Question: I want the goal completions by page from the Analytics API. The dates are the same, and sampling is off.
'''
{ kind: 'analytics#gaData',
id: 'https://www.googleapis.com/analytics/v3/data/ga?ids=ga:90090243&dimensions=ga:hostname,+ga:pagePath&metrics=ga:users,ga:goalCompletionsAll,ga:goalValueAll&start-date=2015-01-05&end-date=2015-01-05',
query:
{ 'start-date': '2015-01-05',
'end-date': '2015-01-05',
ids: 'ga:90090243',
dimensions: 'ga:hostname, ga:pagePath',
metrics: [ 'ga:users', 'ga:goalCompletionsAll', 'ga:goalValueAll' ],
'start-index': 1,
'max-results': 1000,
samplingLevel: 'HIGHER_PRECISION' },
itemsPerPage: 1000,
totalResults: 10,
selfLink: 'https://www.googleapis.com/analytics/v3/data/ga?ids=ga:<PHONE>&dimensions=ga:hostname,+ga:pagePath&metrics=ga:users,ga:goalCompletionsAll,ga:goalValueAll&start-date=2015-01-05&end-date=2015-01-05',
profileInfo:
{ profileId: '<PHONE>',
accountId: '<PHONE>',
webPropertyId: 'UA-<PHONE>-1',
internalWebPropertyId: '<PHONE>',
profileName: 'All Web Site Data',
tableId: 'ga:90090243' },
containsSampledData: false,
columnHeaders:
[ { name: 'ga:hostname',
columnType: 'DIMENSION',
dataType: 'STRING' },
{ name: 'ga:pagePath',
columnType: 'DIMENSION',
dataType: 'STRING' },
{ name: 'ga:users', columnType: 'METRIC', dataType: 'INTEGER' },
{ name: 'ga:goalCompletionsAll',
columnType: 'METRIC',
dataType: 'INTEGER' },
{ name: 'ga:goalValueAll',
columnType: 'METRIC',
dataType: 'CURRENCY' } ],
totalsForAllResults:
{ 'ga:users': '155',
'ga:goalCompletionsAll': '0',
'ga:goalValueAll': '0.0' },
rows:
[ [ 'mydomain.com', '/', '1', '0', '0.0' ],
[ 'mydomain.com',
'/brand-business-bundle',
'1',
'0',
'0.0' ],
[ 'mydomain.com',
'/brand-business-internet',
'1',
'0',
'0.0' ],
[ 'mydomain.com', '/business-bundle', '1', '0', '0.0' ],
[ 'mydomain.com',
'/business-fiber-internet',
'22',
'0',
'0.0' ],
[ 'mydomain.com', '/business-internet', '37', '0', '0.0' ],
[ 'mydomain.com', '/business-phone', '84', '0', '0.0' ],
[ 'mydomain.com', '/privacy-policy', '1', '0', '0.0' ],
[ 'mydomain.com',
'/small-business-internet',
'6',
'0',
'0.0' ],
[ 'co.lumb.co', '/', '1', '0', '0.0' ] ] }
'''
Here's what I see in the Analytics dashboard:

Things I have tried:
- - -
Why am I getting back such low values from the API when the dashboard shows otherwise?
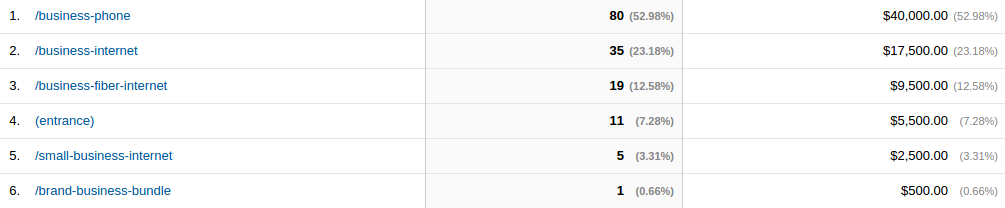
Answer: The most befuddling thing about this was that it worked for about 2 months and suddenly broke. I suspect a bug was introduced to the Analytics API.
The workaround is to use ga:goalCompletionLocation instead of ga:pagePath. I call it a workaround instead of a solution because you cannot combine ga:goalCompletionLocation with much else as far as metrics go.